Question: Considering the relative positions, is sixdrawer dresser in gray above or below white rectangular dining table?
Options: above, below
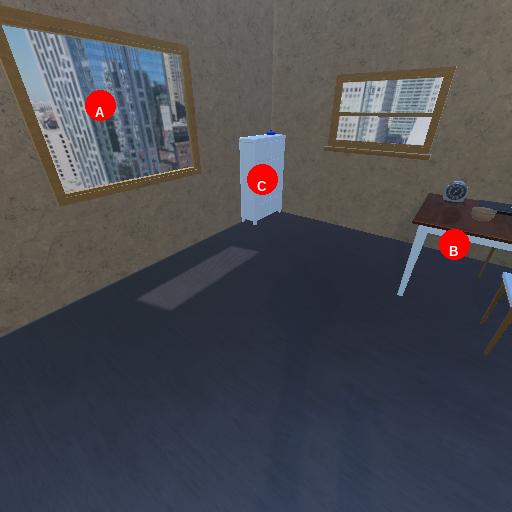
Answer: above